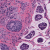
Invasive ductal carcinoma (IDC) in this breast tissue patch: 1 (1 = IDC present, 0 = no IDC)